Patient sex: M
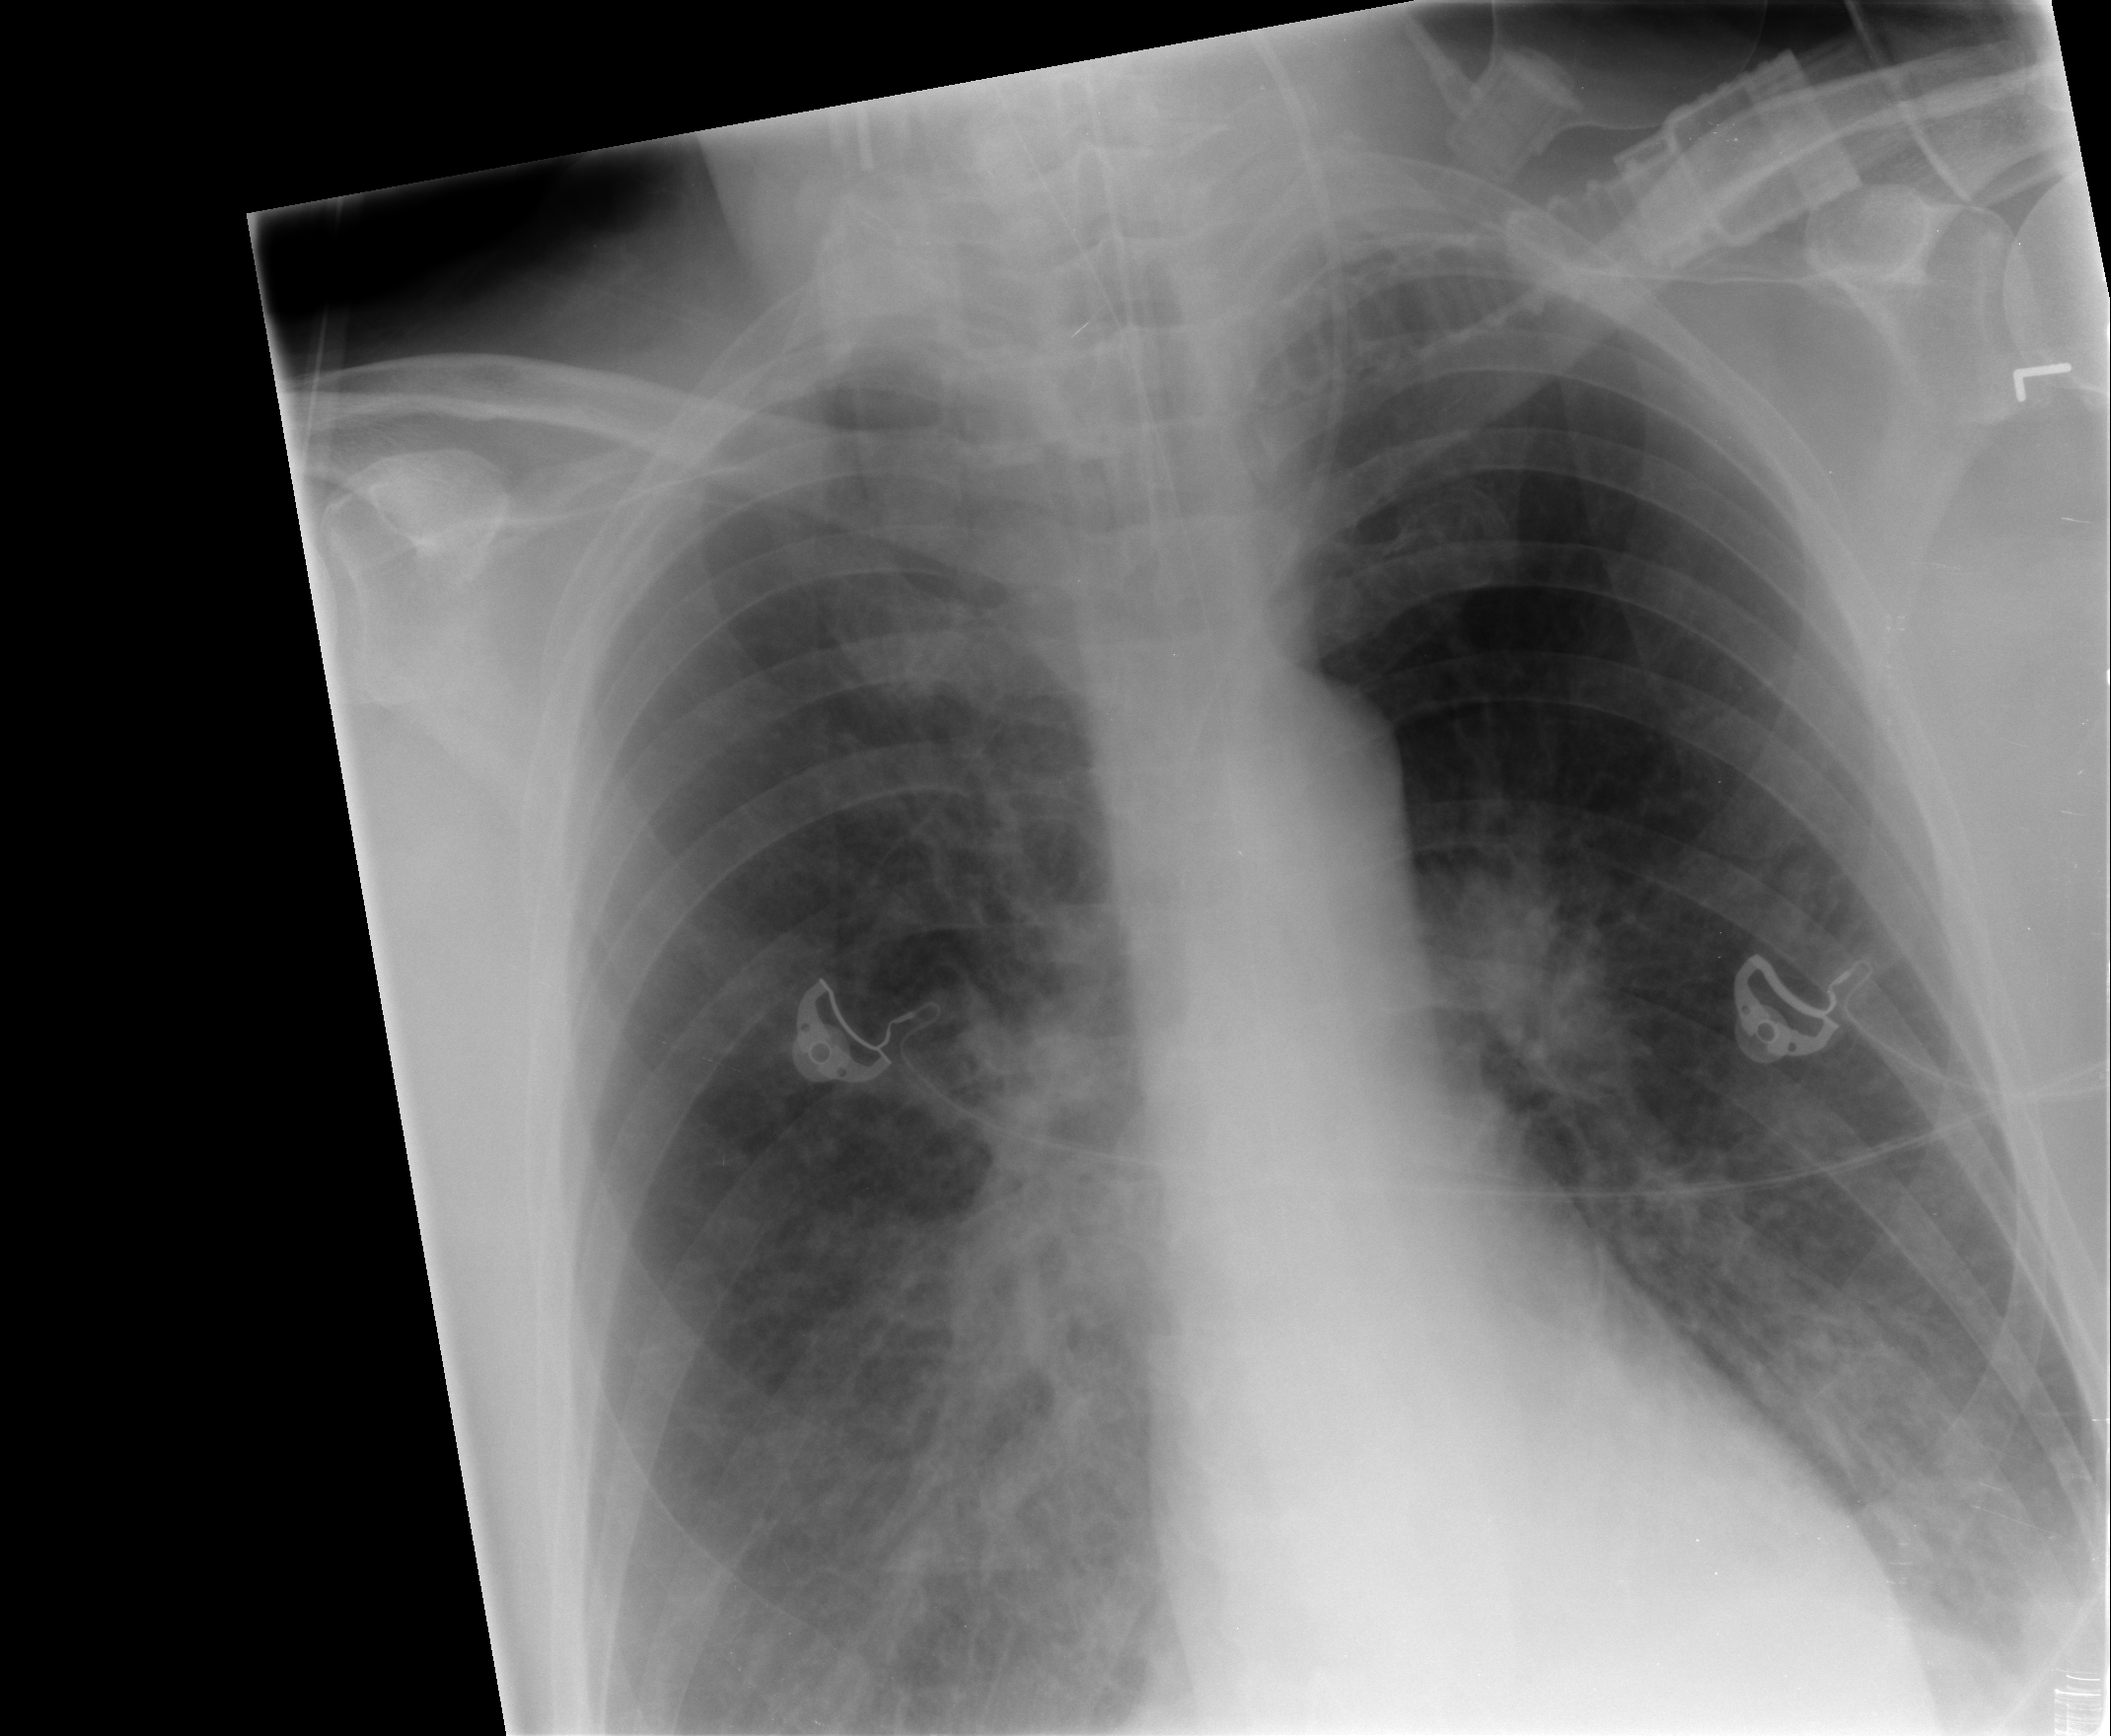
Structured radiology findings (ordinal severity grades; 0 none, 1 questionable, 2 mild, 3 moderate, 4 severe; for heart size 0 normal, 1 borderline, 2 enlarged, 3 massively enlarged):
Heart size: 0
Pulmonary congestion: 2
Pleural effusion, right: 1
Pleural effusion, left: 2
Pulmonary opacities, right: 2
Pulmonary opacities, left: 2
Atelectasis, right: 2
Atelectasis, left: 2